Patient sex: M
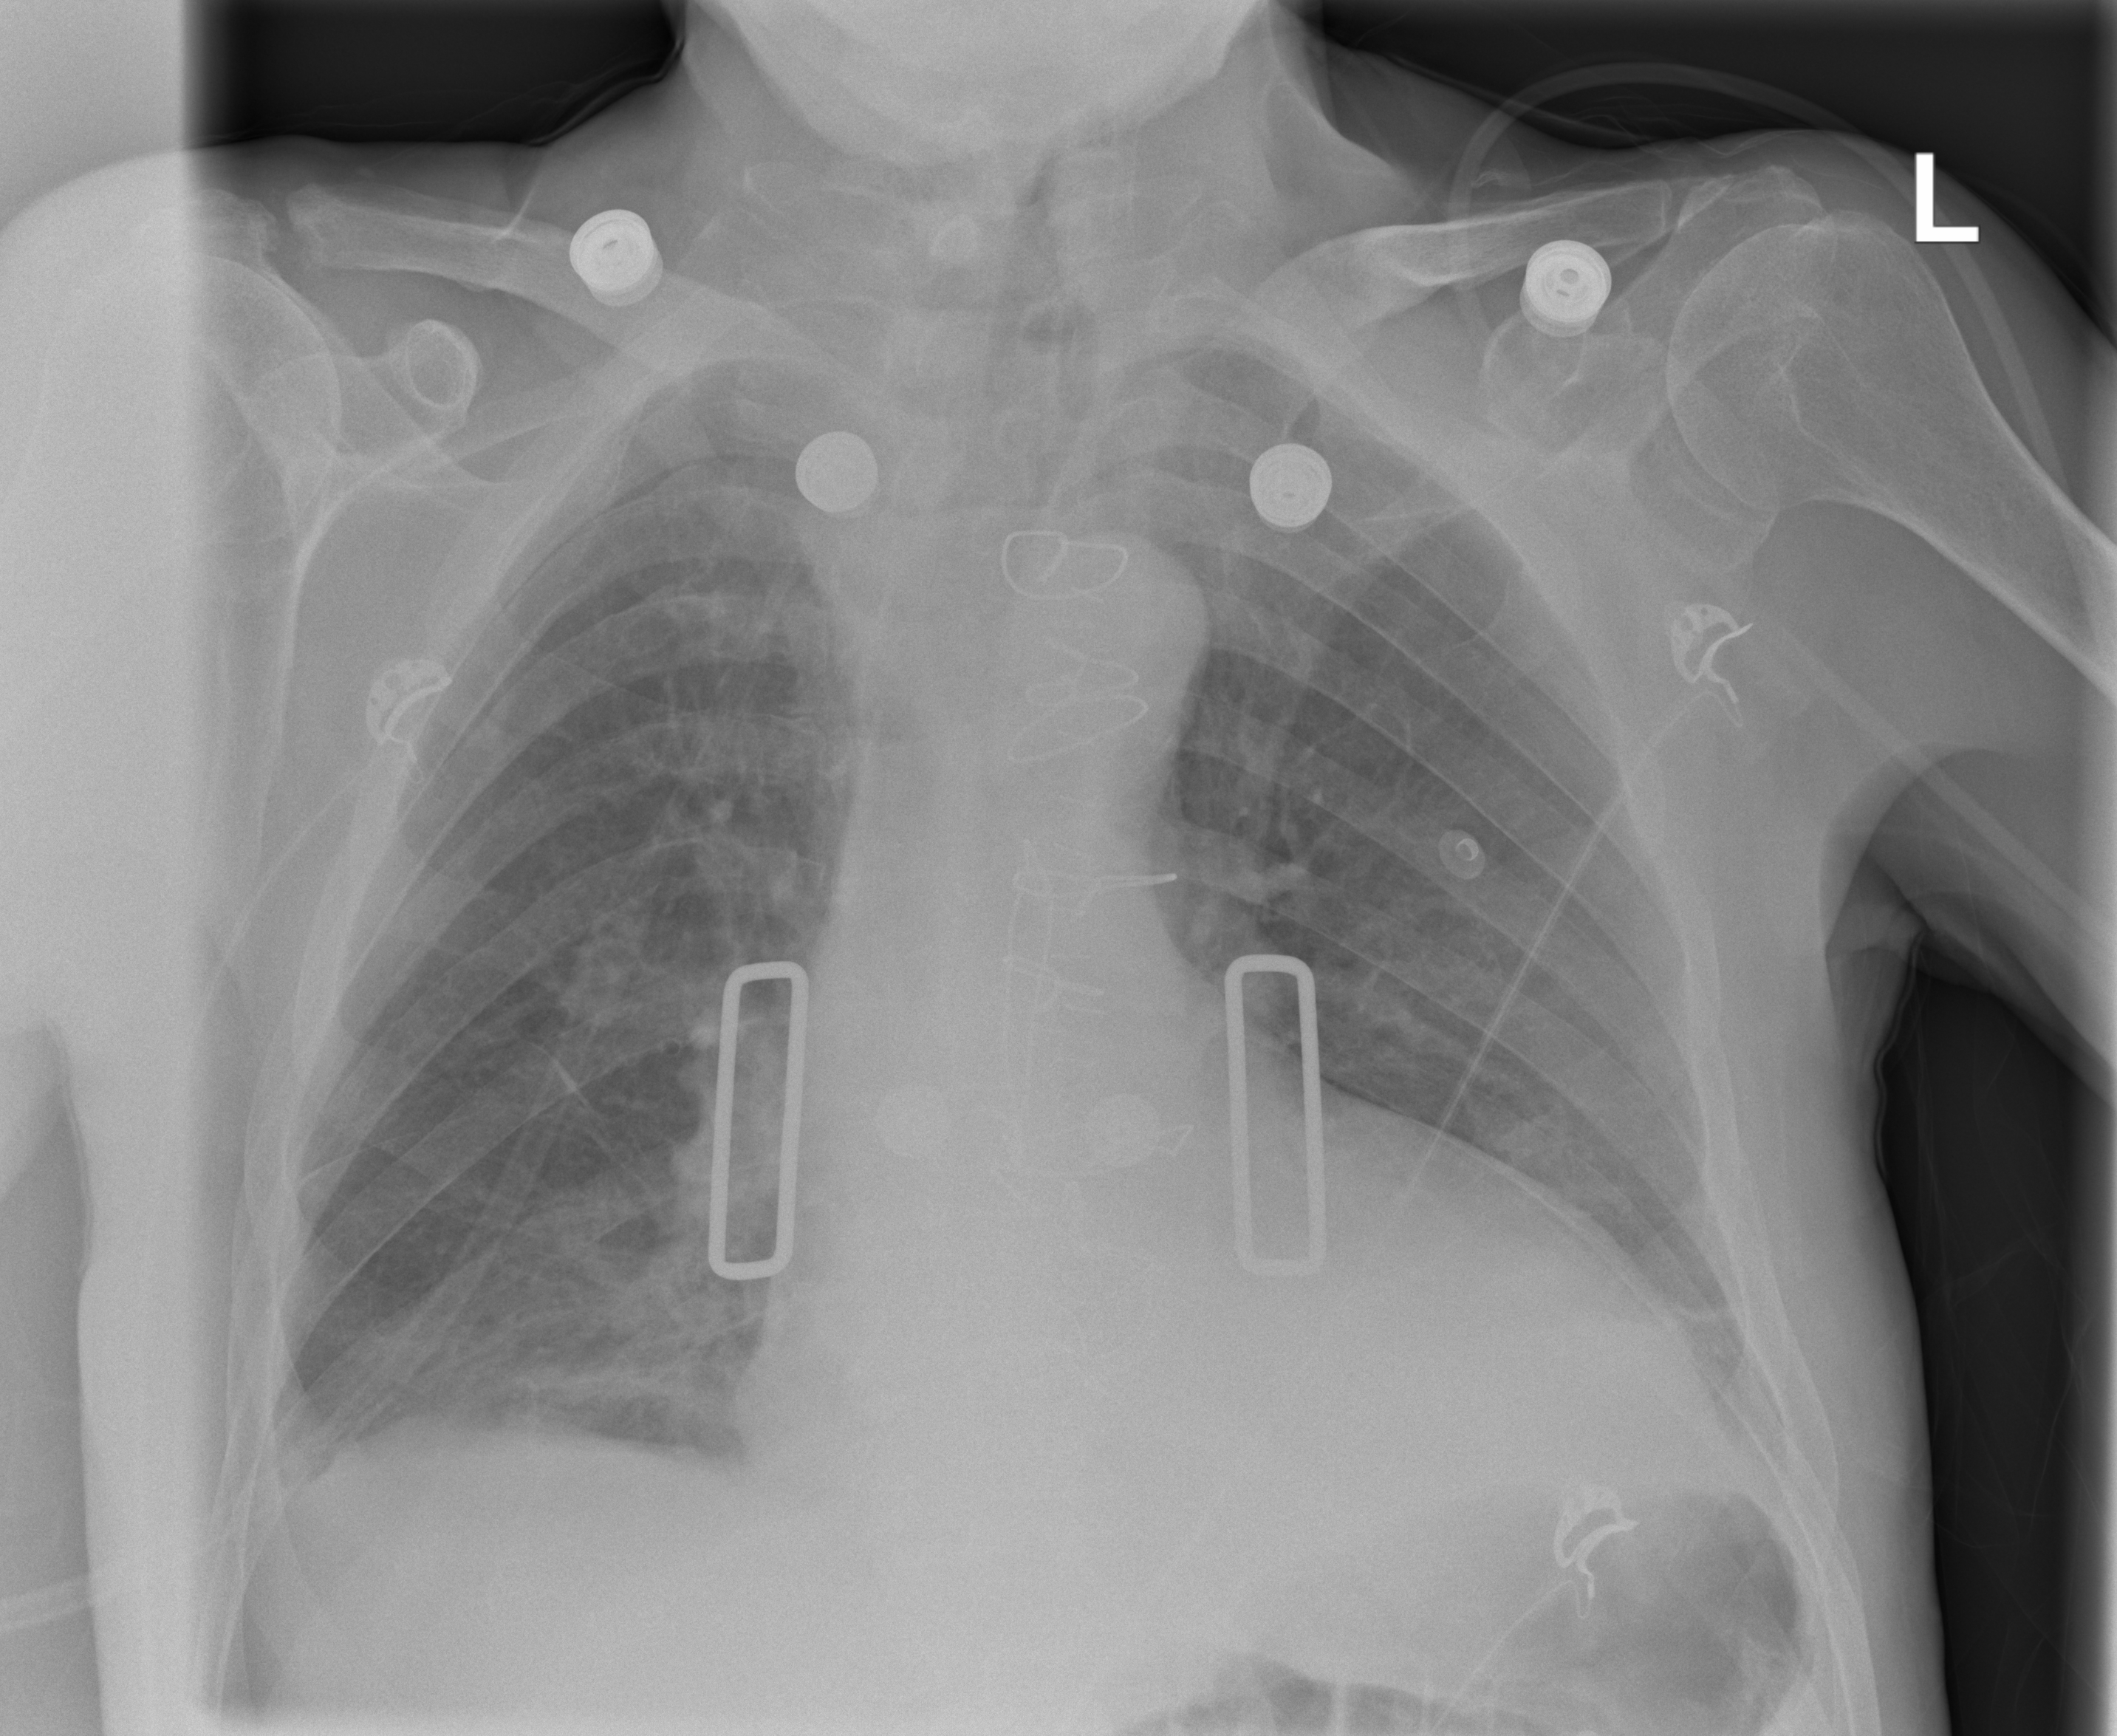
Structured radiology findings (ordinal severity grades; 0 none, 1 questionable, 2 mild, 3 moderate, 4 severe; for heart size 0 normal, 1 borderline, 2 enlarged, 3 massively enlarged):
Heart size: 3
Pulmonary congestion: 0
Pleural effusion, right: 1
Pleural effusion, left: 0
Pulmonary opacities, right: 2
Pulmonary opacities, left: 0
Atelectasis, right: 2
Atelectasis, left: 2